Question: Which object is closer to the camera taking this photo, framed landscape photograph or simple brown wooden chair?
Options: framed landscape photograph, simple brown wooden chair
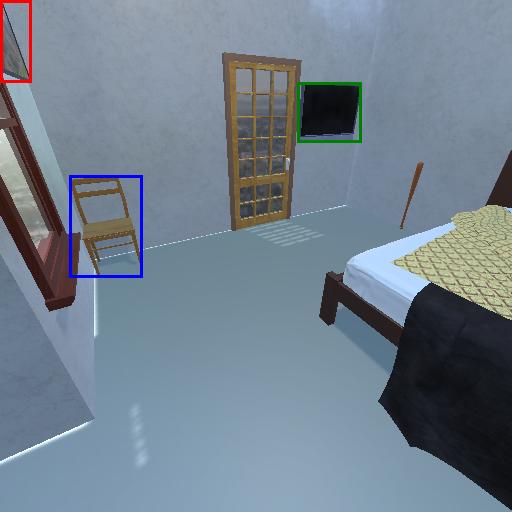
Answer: framed landscape photograph